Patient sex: F
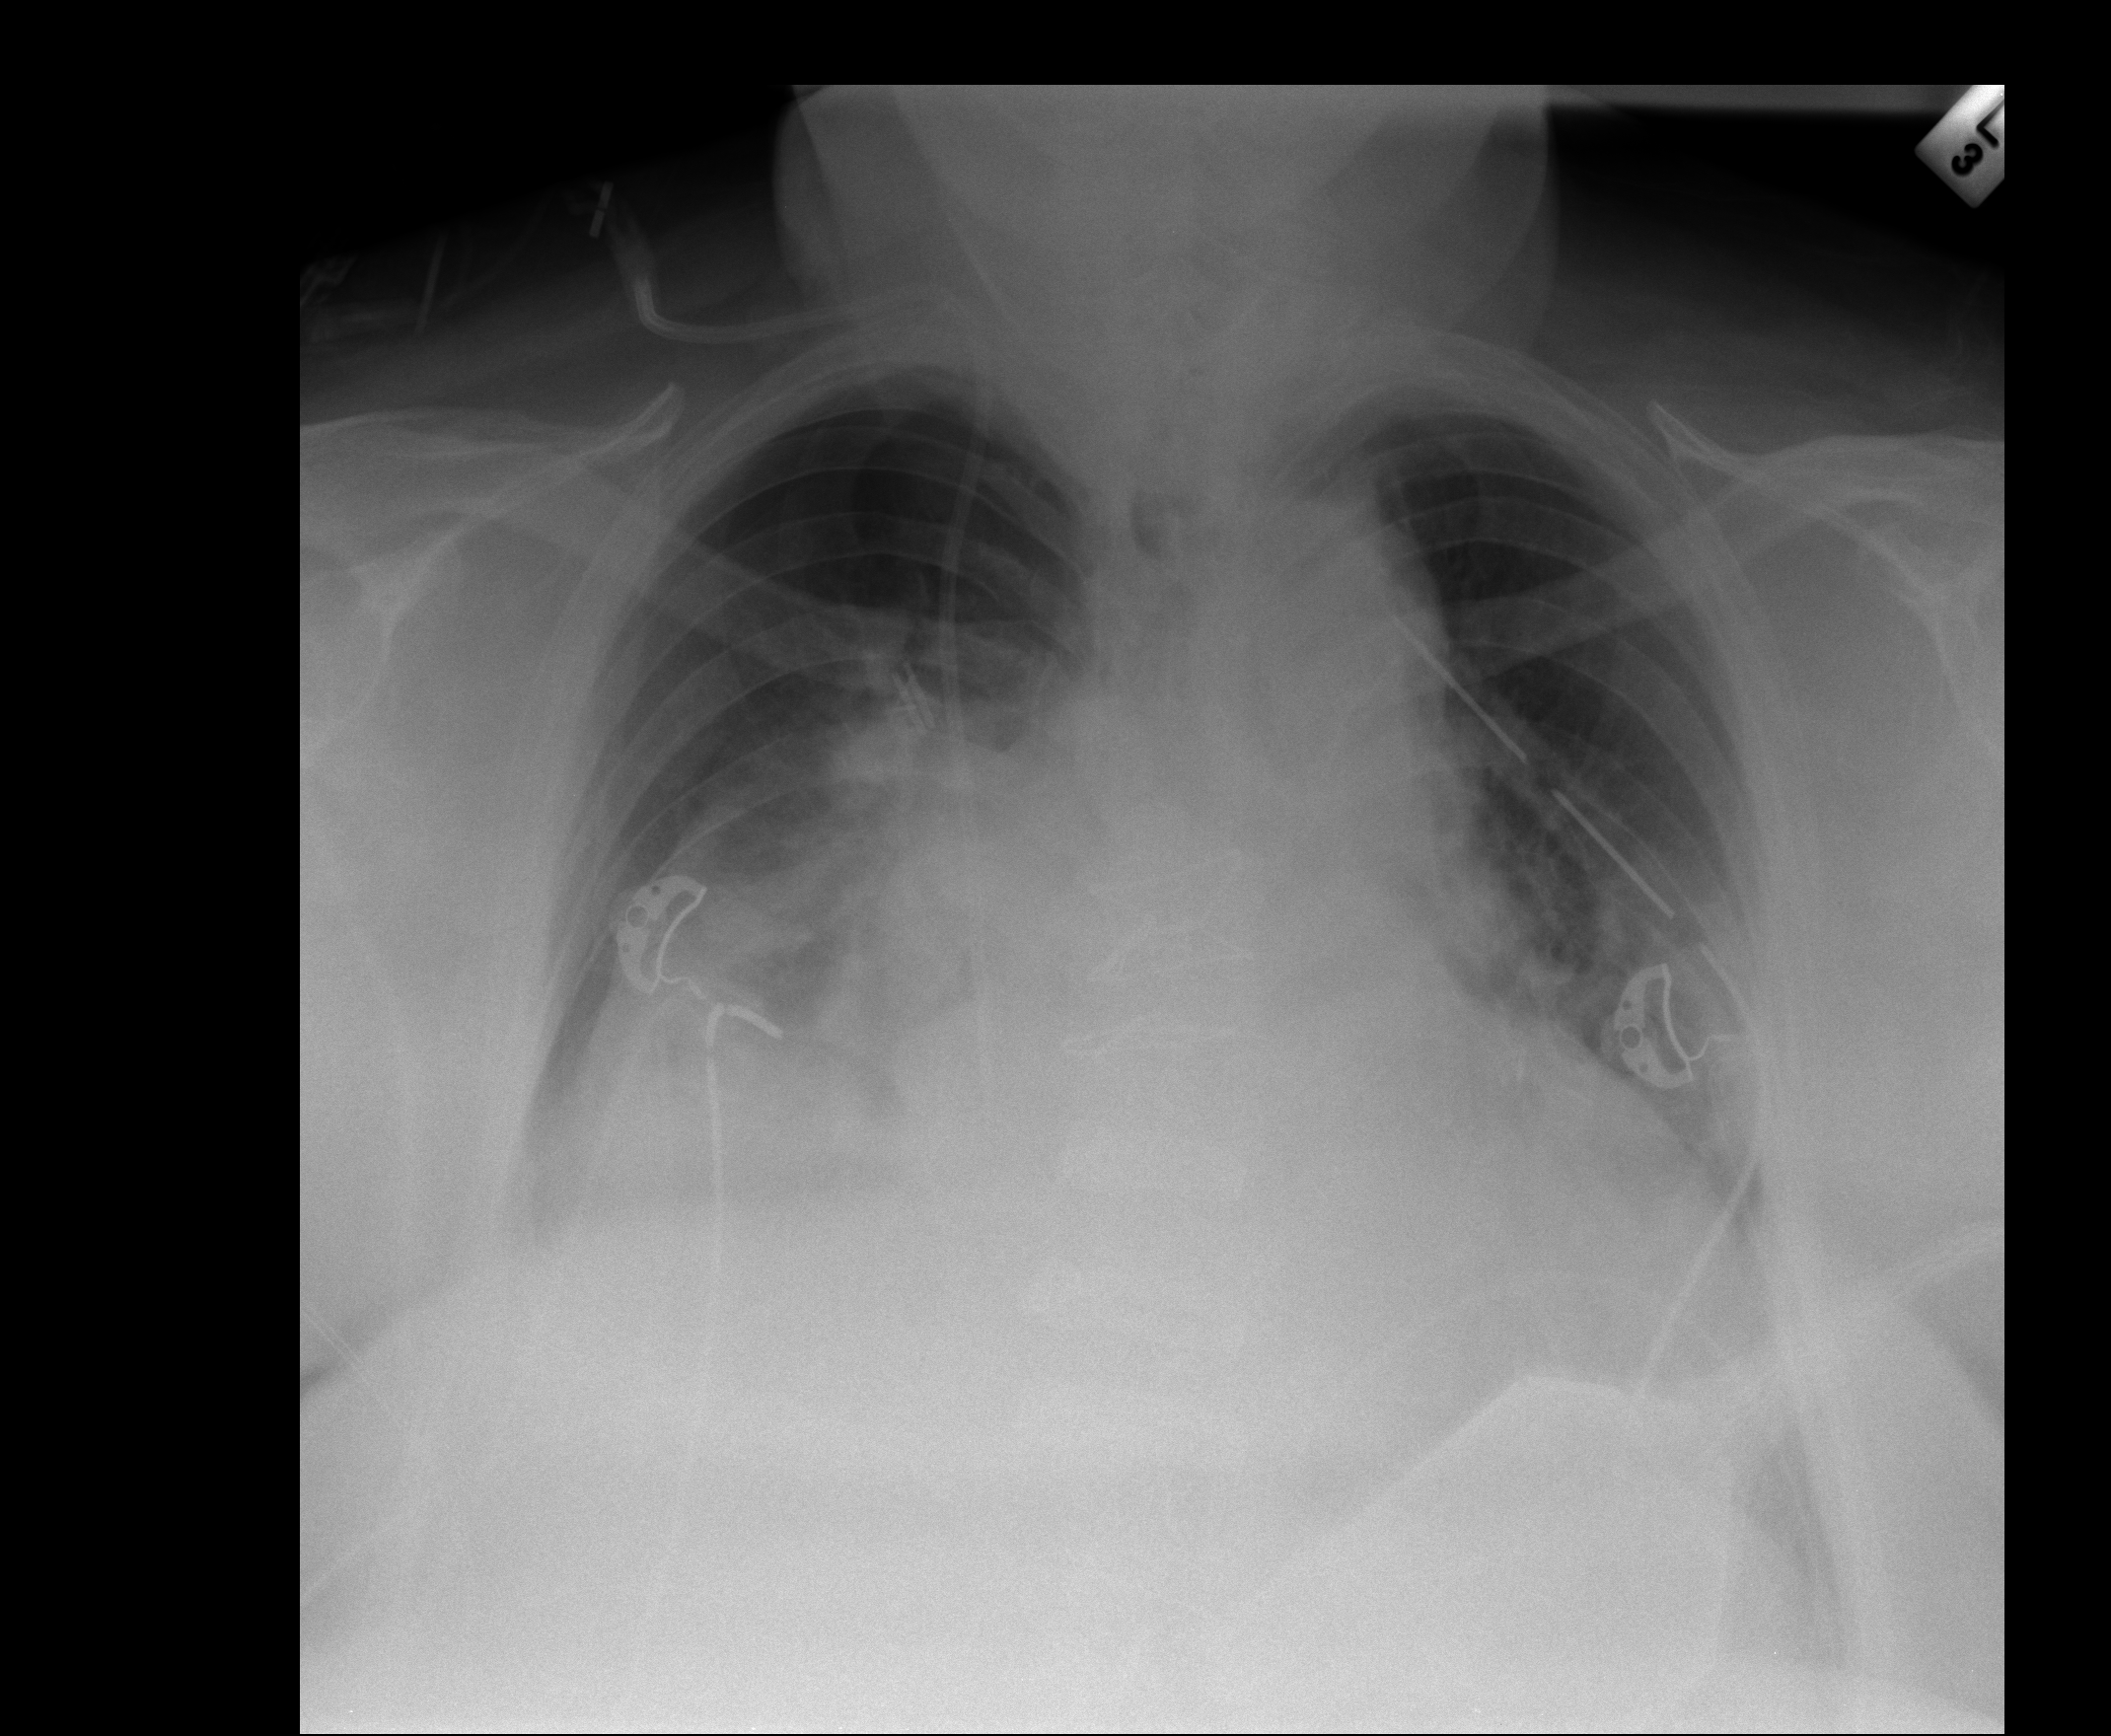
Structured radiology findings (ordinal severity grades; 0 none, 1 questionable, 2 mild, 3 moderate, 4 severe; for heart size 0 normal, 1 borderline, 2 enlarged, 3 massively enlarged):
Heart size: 2
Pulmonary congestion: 2
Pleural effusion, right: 1
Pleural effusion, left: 1
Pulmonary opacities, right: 2
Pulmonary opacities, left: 1
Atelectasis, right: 2
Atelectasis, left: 2